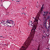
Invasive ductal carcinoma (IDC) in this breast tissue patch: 0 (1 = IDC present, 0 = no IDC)